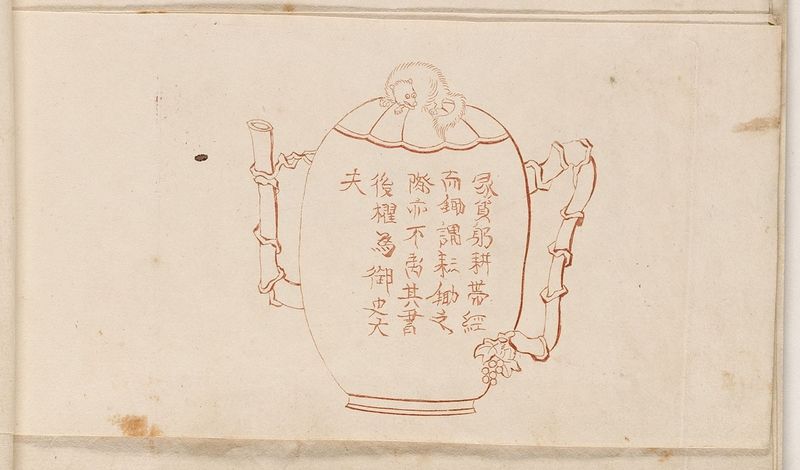
Titel: Gefäß, Blatt aus der Folge 'Picturae Sinicae'
Künstler: Pieter Schenk
Standort: Hamburg
Institution: Museum für Kunst und Gewerbe Hamburg
Schlagwörter: blätter, tier, tiere, ornament, henkel, kanne, japan, schrift, papier, grafik, graphik, verzierung, schriftzeichen, fotografie, photographie, deckel, druckgraphik, druckgrafik, radierung, buchstaben, buchseite, kunstgewerbe, china, weintrauben, bambus, weintraube, kunsthandwerk, tülle, ratte, alphabet, ausgieser, astwerk, tierornament, gerippt, reproduktionen, industriedesign, druckerzeugnisse, gefäß, behälter, tierornamente, ornamentstich, vorlageblätter, rotdruck, säugetiere, opossum, siebenschläfer, bberen